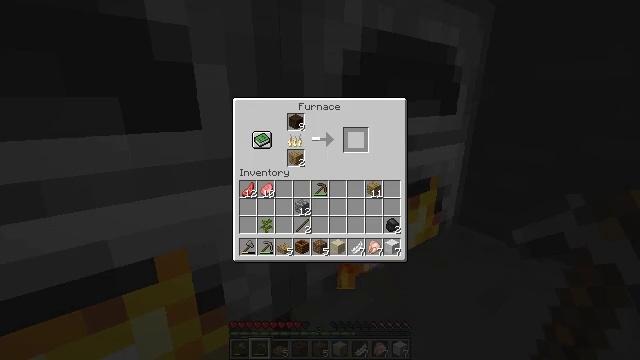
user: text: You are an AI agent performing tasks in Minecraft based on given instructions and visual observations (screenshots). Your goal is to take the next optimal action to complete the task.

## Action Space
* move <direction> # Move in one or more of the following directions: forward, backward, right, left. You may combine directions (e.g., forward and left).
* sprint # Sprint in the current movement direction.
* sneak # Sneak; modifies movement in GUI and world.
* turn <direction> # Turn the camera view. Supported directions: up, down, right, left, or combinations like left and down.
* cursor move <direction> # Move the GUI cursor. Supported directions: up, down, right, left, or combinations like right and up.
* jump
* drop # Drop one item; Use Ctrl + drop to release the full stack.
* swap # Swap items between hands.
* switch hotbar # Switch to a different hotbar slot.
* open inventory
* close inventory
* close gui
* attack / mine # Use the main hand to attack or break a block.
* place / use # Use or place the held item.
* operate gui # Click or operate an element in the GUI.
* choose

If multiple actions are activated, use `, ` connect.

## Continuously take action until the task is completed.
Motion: motion action
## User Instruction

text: Put wood logs in a furnace to craft charcoal.
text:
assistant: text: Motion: sneak